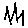
Label: zigzag